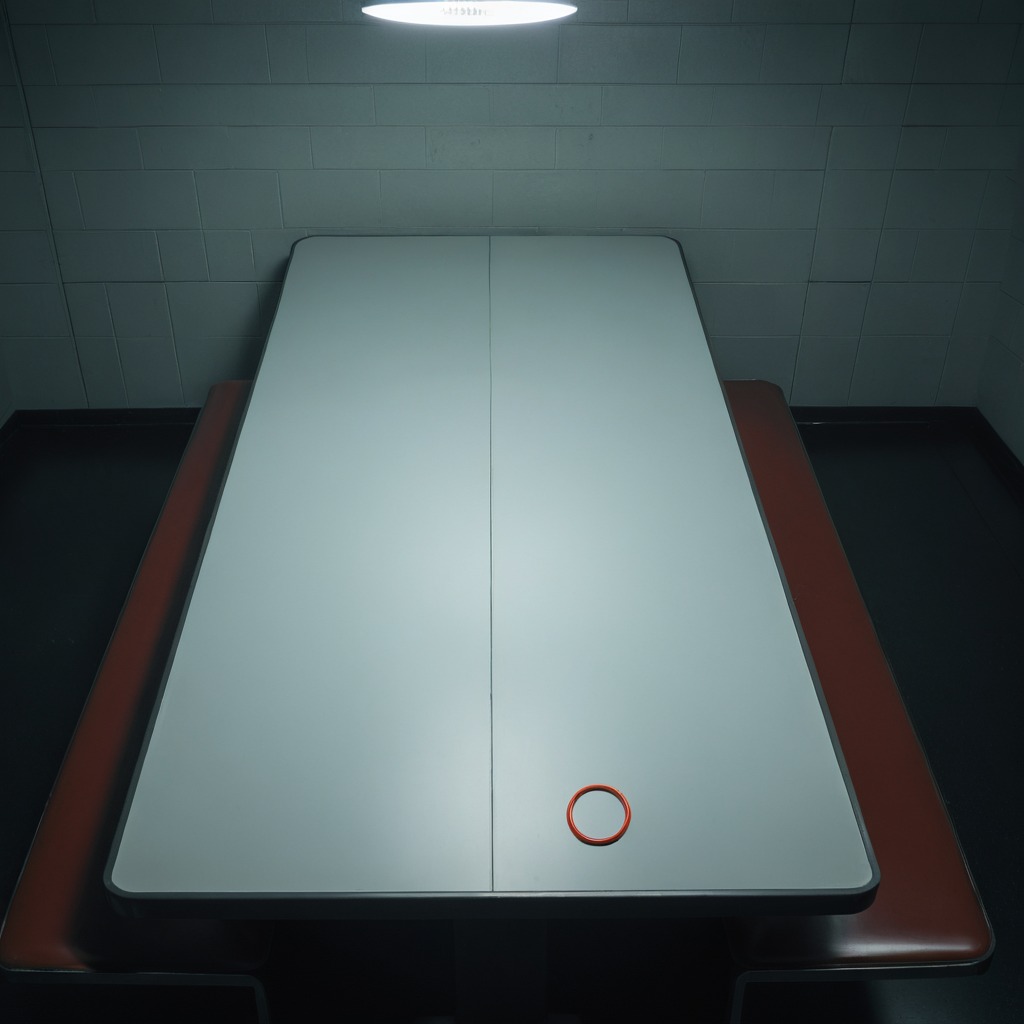
A rubber O-ring is lying on a clean empty table in a railway signal maintenance room lit by harsh overhead fluorescents.